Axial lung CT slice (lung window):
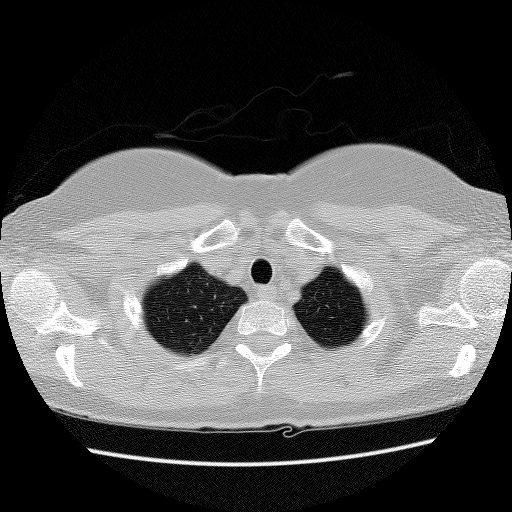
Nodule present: no